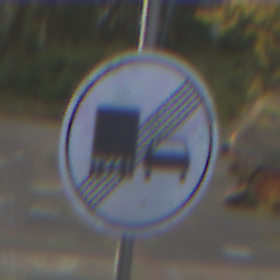
Verkehrszeichen: EndeUeberholverbotKraftfahrzeuge
Umgebung: Outdoor, Urban
Tageszeit: MorningAfternoon
Wetter: PartlyCloudy
Licht: Natural
Jahreszeit: NotSpecified
Kontrast: MediumContrast